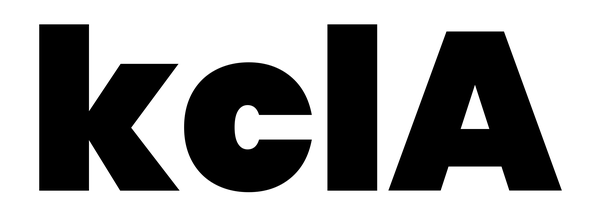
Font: Poppins-Black